Field crop: tomato
Growth stage: 2
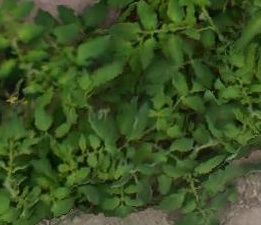
Species: tomato